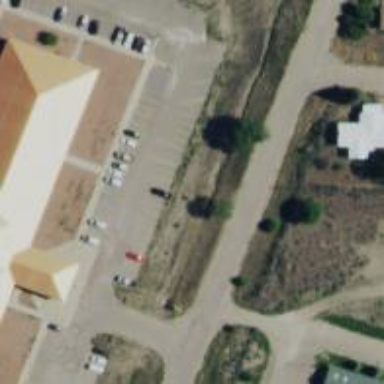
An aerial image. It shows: Animal shelter.